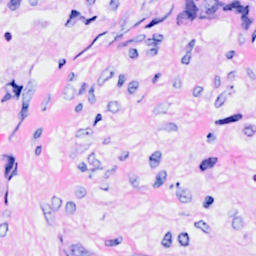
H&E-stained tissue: Breast